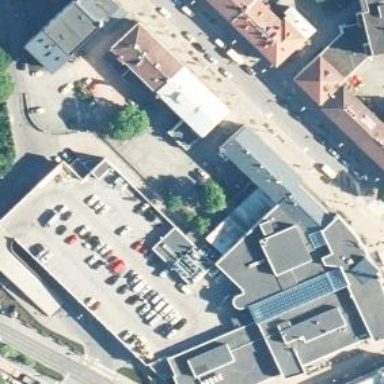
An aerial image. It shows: Retail building that is part of mall.